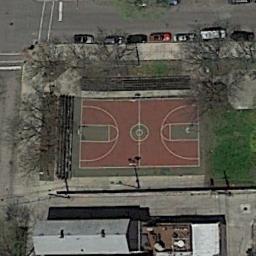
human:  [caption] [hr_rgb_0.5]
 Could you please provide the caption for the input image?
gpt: A basketball court next to some buildings and some cars beside .

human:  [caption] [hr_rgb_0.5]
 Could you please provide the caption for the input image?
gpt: The building is next to the basketball court .

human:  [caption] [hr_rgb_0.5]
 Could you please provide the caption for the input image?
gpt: Surrounded by sparse trees,The basketball court is between the buildings and the road .

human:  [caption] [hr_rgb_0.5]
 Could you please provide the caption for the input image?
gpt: There are several basketball courts on the left, But only one is not blocked .

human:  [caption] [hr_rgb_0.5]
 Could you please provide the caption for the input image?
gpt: There is a basketball court surrounded by the road .